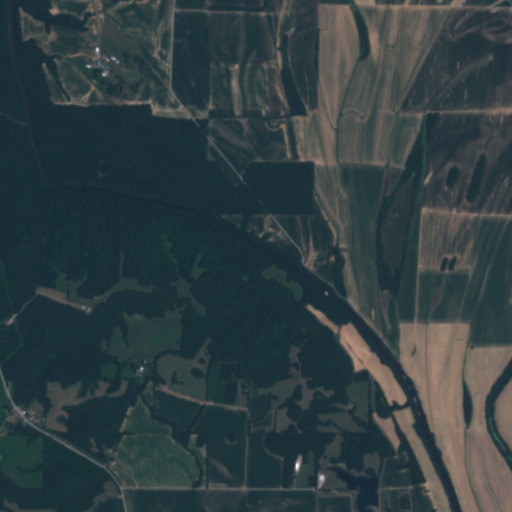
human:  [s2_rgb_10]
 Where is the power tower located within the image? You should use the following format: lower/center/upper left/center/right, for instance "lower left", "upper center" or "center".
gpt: The power tower is located in the lower left of the image.
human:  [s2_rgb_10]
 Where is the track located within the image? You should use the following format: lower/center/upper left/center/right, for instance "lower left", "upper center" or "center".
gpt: There is no track in the image.